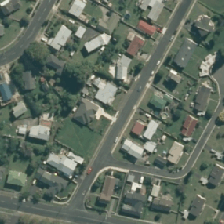
Land cover: urban_build_up